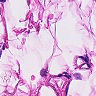
Metastatic tissue present: no